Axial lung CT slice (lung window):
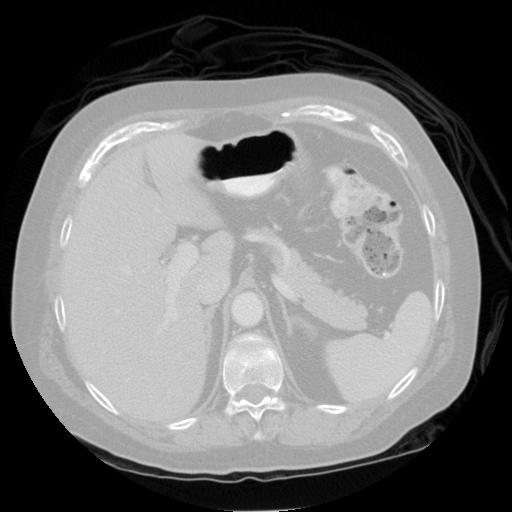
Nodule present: no